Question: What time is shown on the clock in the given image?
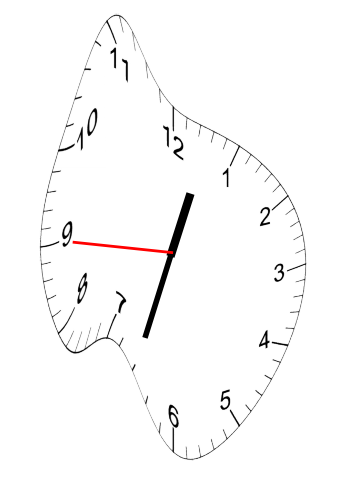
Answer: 12:32:45